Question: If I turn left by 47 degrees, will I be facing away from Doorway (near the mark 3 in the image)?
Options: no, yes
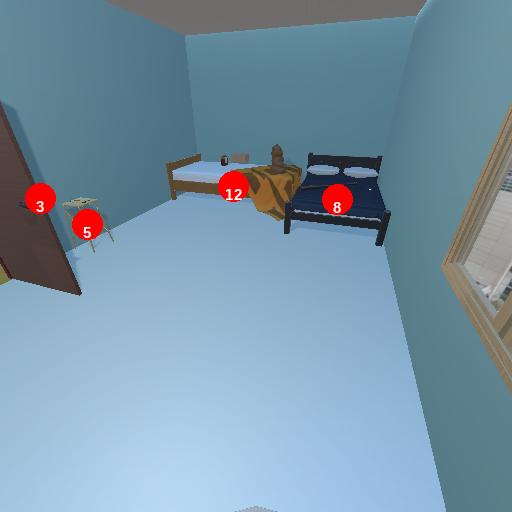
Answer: no